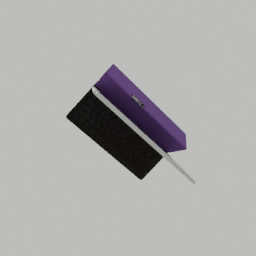
Label: electronics